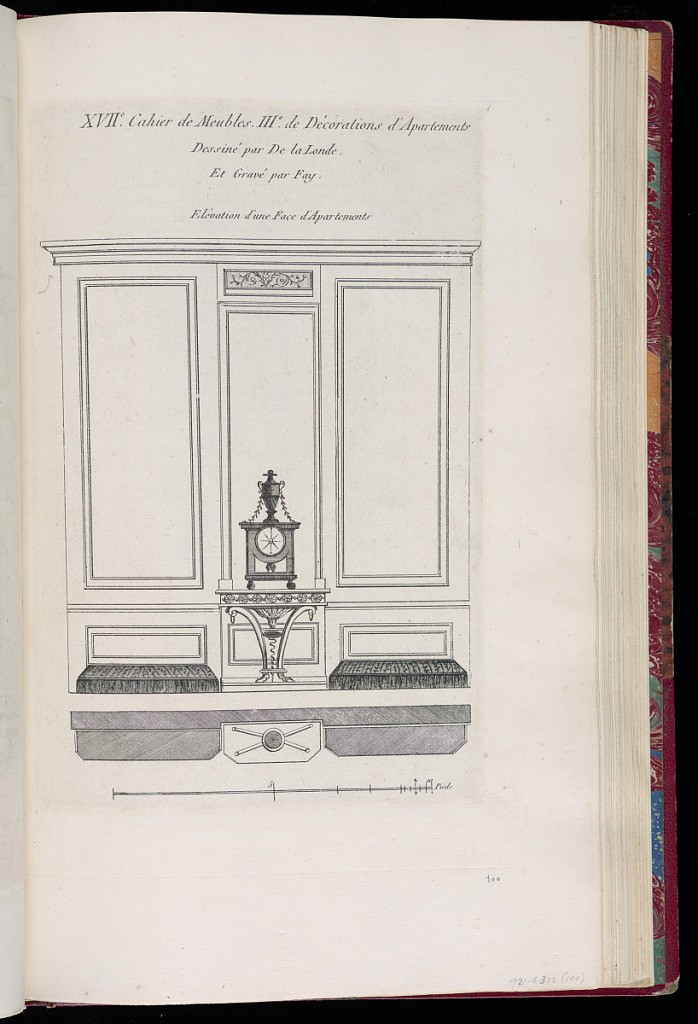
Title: Elévation d'une Face d'Apartements
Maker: Richard de Lalonde, French, active 1780–96
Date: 1780-1789
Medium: Etching on off-white laid paper
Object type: Print
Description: Elevation of an apartment wall. The plate is not signed or numbered.